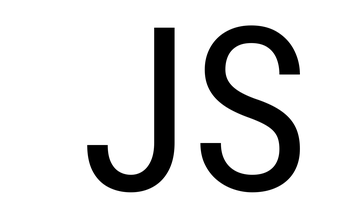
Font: Roboto_Condensed_Regular